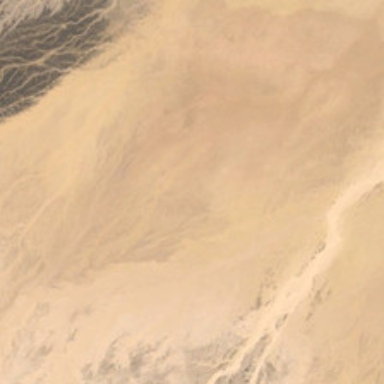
The desert is very broad and very dry .